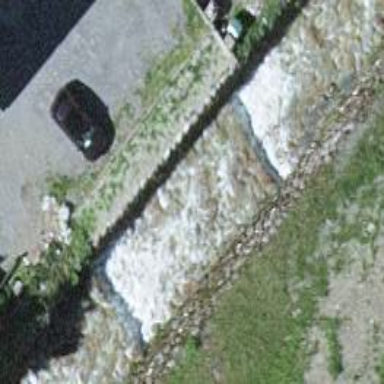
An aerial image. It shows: Check dam at location with retaining wall.